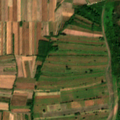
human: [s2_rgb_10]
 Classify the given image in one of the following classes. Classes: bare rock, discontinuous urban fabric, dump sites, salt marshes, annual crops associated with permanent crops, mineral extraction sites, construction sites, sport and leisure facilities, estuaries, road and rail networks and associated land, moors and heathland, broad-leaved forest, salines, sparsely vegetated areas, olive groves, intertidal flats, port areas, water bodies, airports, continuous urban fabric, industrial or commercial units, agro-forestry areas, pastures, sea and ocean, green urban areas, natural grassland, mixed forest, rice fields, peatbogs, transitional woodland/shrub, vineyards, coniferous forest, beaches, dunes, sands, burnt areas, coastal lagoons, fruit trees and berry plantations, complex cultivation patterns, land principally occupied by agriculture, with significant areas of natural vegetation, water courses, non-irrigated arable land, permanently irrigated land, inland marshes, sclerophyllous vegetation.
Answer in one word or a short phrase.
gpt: non-irrigated arable land, land principally occupied by agriculture, with significant areas of natural vegetation, broad-leaved forest